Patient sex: F
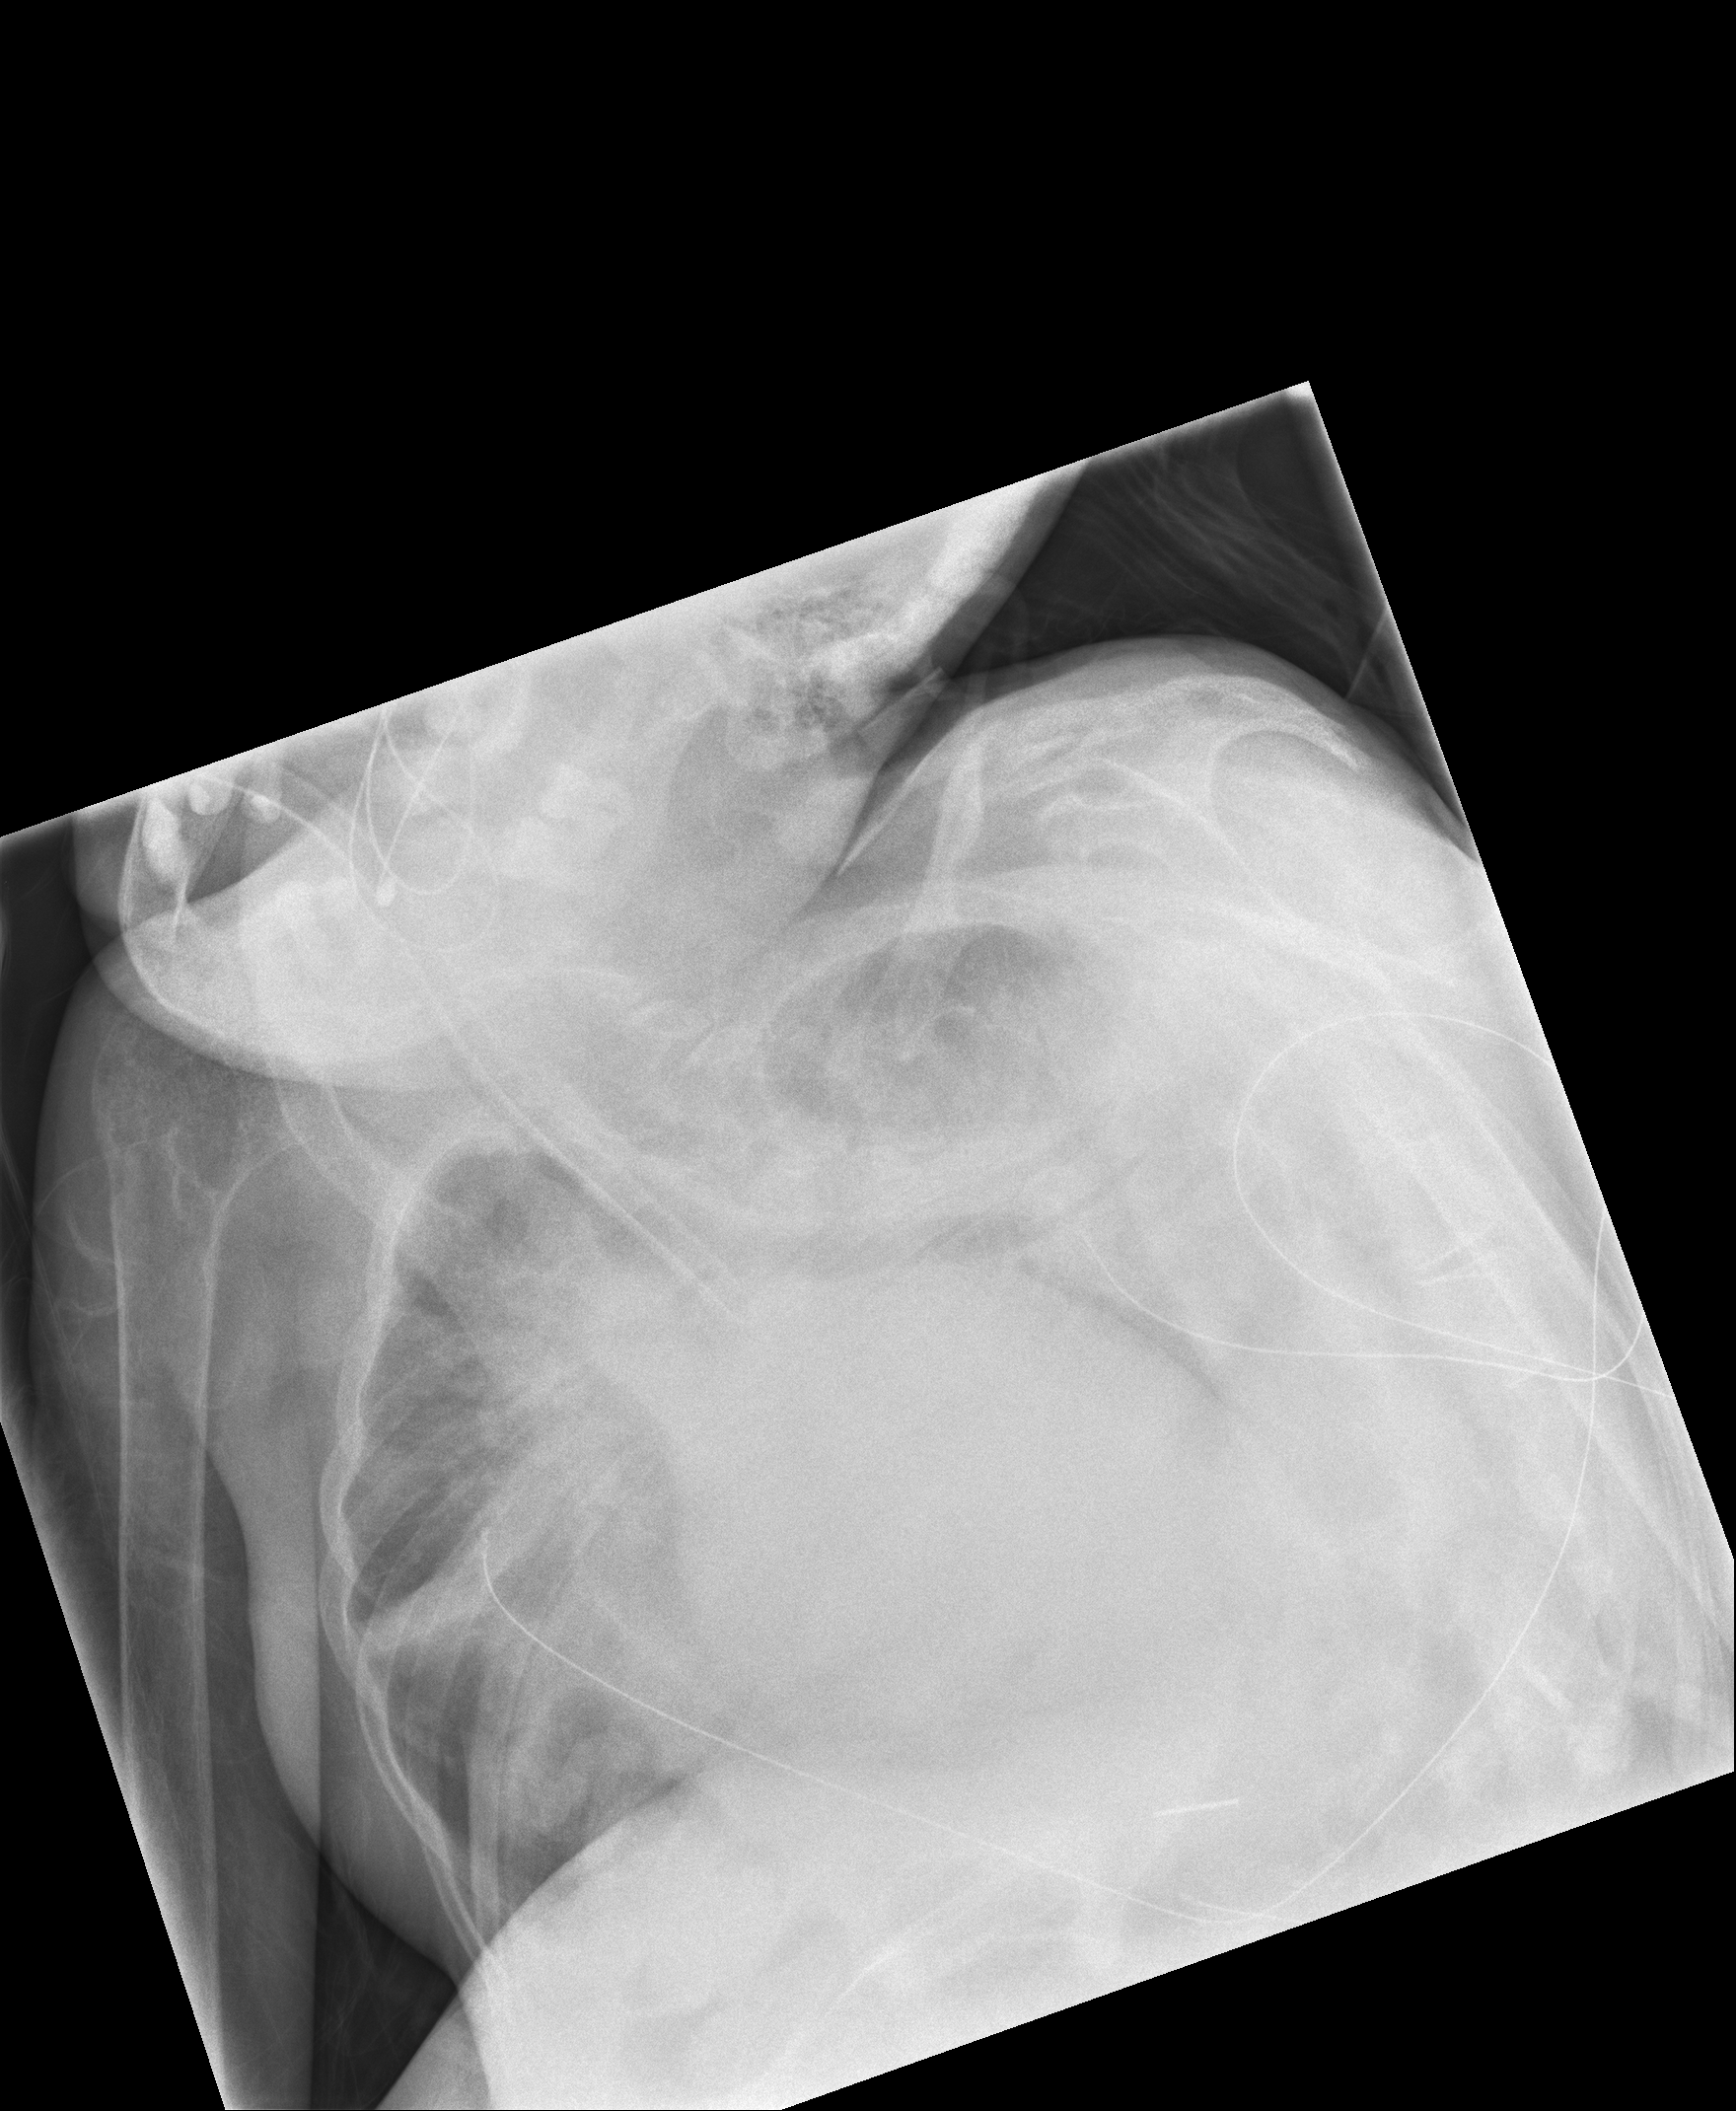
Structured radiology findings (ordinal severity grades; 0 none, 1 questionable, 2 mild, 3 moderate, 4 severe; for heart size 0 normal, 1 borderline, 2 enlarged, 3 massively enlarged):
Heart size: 2
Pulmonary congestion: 2
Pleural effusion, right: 0
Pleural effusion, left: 2
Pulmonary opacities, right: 3
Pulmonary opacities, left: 4
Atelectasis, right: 0
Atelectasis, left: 3